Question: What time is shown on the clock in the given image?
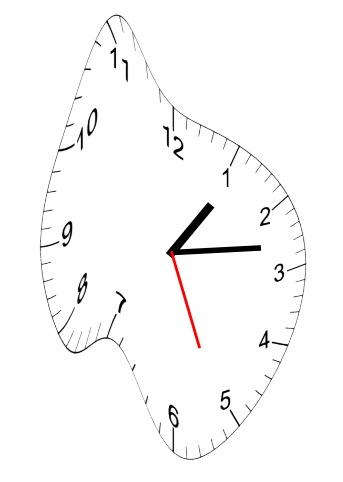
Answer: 01:13:26